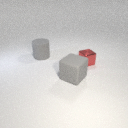
large gray rubber cube in front of small red metal cube